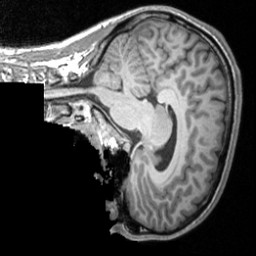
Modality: T1w
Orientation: sagittal
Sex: male
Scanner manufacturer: siemens
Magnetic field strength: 3 T
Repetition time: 1.9 s
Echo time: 0.00226 s